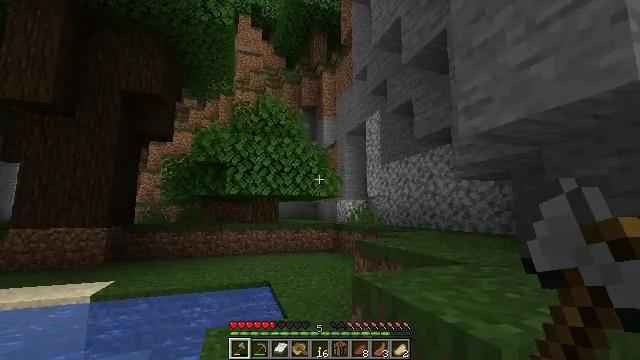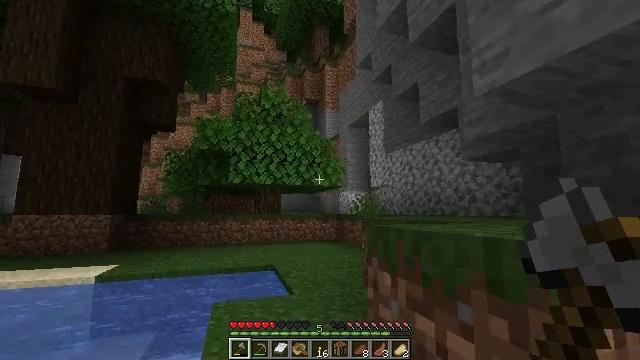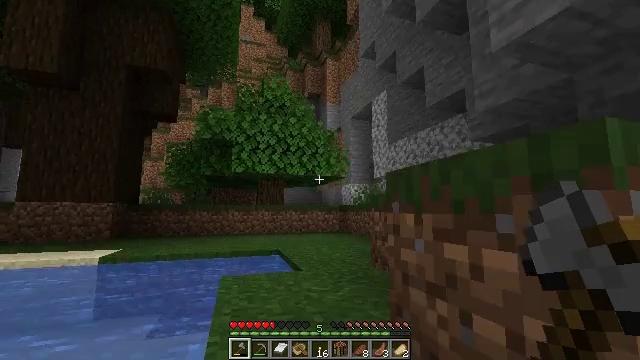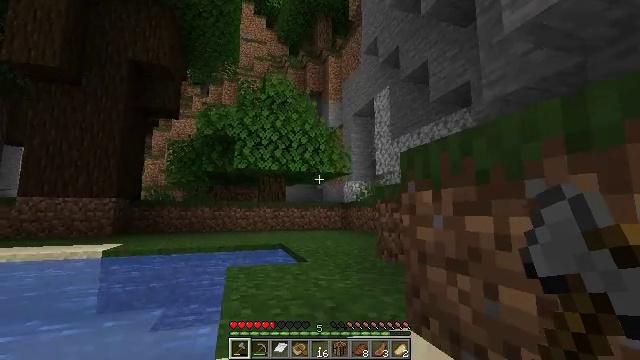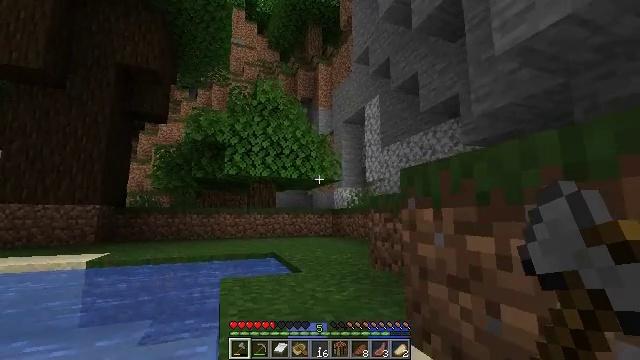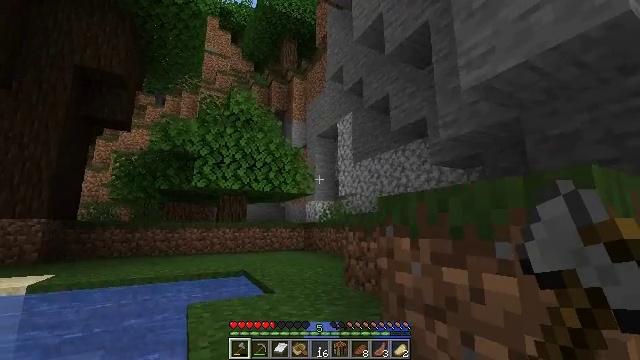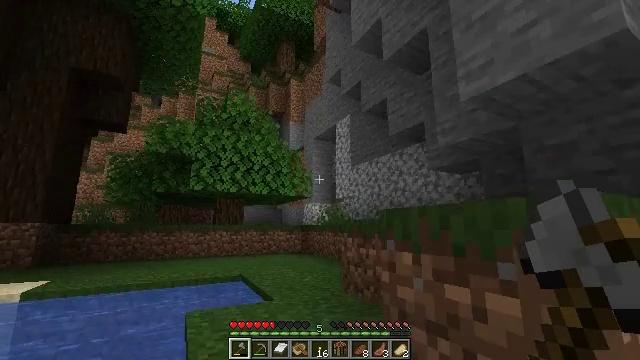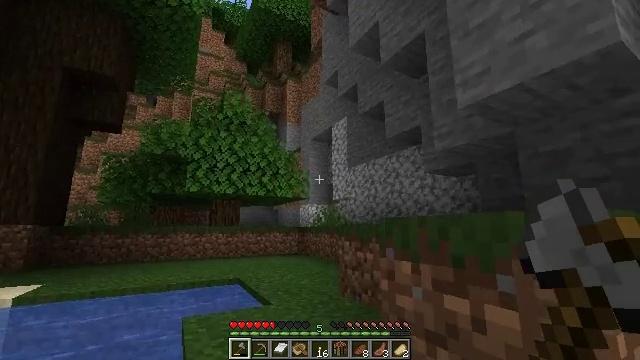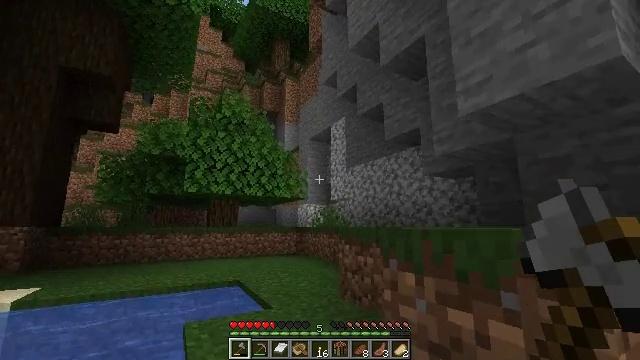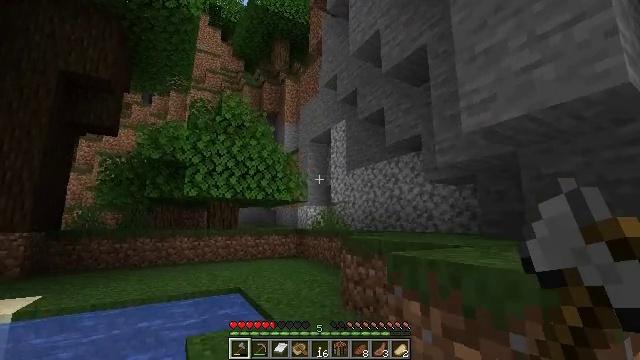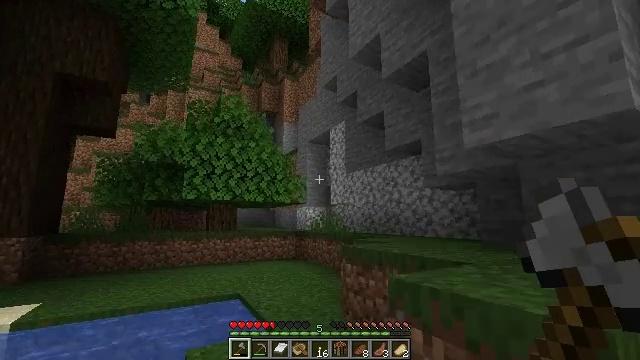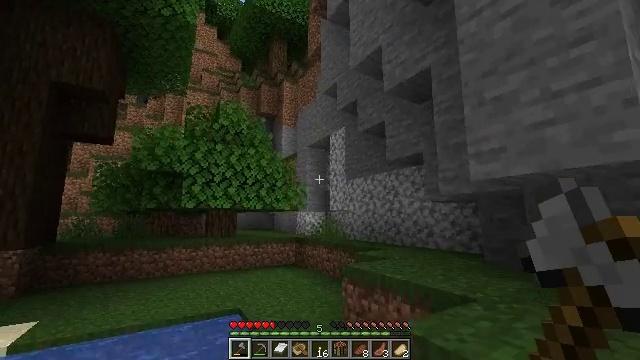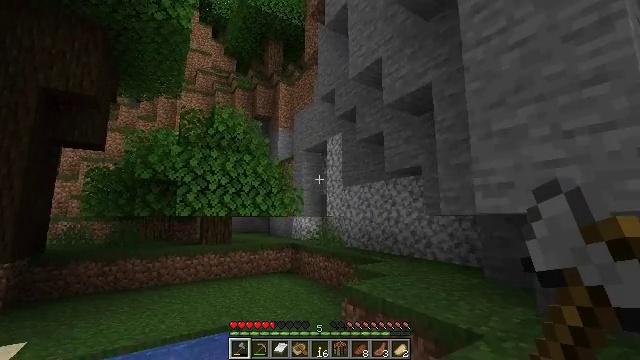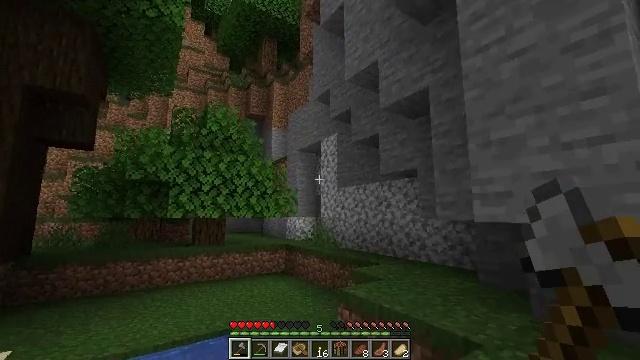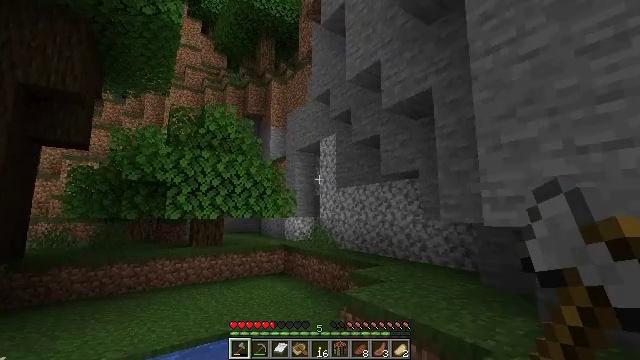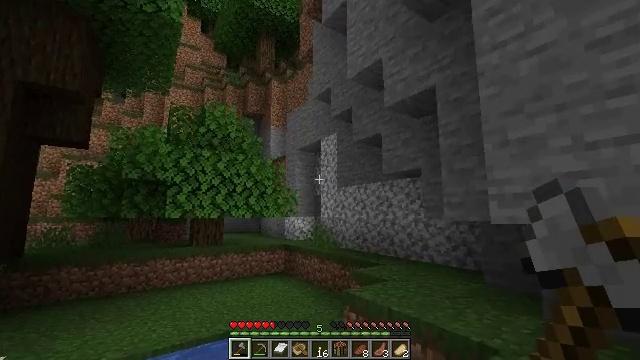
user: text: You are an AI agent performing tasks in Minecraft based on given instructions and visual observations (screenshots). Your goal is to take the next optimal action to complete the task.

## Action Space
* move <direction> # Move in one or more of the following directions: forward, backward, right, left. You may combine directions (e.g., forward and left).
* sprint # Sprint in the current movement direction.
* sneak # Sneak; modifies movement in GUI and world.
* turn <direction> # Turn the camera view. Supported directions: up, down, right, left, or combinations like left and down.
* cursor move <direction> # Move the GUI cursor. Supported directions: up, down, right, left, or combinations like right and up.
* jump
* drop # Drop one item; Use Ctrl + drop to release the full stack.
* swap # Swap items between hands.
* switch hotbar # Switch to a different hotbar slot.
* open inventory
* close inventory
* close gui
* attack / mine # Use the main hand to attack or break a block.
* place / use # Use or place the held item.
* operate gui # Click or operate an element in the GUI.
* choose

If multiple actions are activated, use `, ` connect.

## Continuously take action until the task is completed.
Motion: motion action
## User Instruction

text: Collect sugar cane near water sources.
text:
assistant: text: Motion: move forward and move left, jump
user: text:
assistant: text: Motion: move forward and move left, jump
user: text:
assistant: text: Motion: move forward and move left, jump
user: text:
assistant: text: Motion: move forward and move left, turn right and up, jump
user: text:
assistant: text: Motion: move forward and move left, turn right and up, jump
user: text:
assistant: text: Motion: move forward and move left, jump
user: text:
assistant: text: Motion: move forward and move left
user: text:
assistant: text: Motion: move forward and move left
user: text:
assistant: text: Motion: move forward and move left
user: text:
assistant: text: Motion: move forward and move left
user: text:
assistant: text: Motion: move forward and move left
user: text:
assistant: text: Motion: move forward and move left, turn right
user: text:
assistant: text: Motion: move forward and move left, turn right
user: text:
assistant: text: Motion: move forward and move left
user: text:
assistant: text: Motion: move forward and move left
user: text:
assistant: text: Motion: move forward and move left, jump
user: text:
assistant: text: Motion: move forward and move left, jump
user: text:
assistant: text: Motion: move forward and move left, jump
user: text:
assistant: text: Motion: move forward, jump
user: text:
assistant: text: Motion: move forward
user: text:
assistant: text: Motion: move forward
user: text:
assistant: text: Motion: move forward
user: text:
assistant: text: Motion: move forward
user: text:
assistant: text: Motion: move forward
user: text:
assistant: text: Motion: move forward
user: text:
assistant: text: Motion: move forward
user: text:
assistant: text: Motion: move forward
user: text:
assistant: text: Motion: move forward, jump
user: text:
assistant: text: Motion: move forward and move right, turn left, jump
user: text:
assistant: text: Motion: move forward and move right, turn left and up, jump